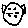
Label: cat